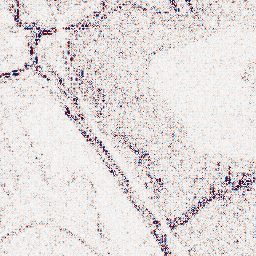
Category: wavelet
Decomposition family: wavelet_reverse_biorthogonal
Decomposition parameters: wavelet: rbio4.4
level: 1
Upsampling method: cubic_mitchell
Upsampling parameters: scale: 2
Upsampling scale: 2